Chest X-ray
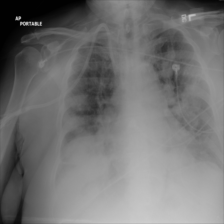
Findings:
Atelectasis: negative
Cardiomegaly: negative
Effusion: negative
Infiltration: negative
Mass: positive
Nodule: positive
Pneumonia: negative
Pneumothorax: negative
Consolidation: negative
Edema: positive
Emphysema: negative
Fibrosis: negative
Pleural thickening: negative
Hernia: negative